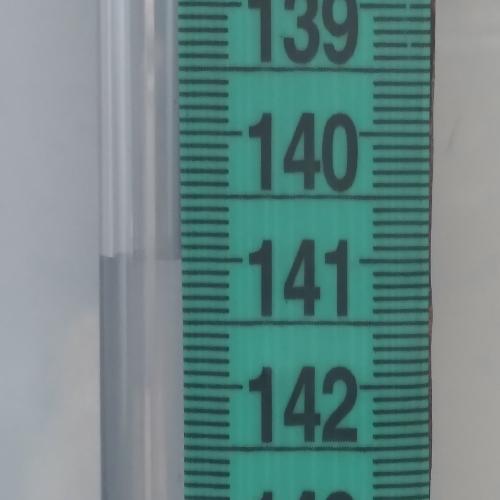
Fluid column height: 141.0 cm